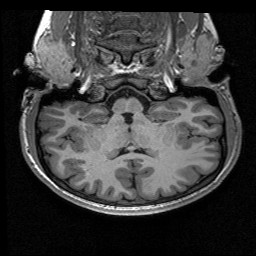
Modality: T1w
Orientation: sagittal
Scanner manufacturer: siemens
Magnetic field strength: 3 T
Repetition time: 2.53 s
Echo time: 0.00267 s